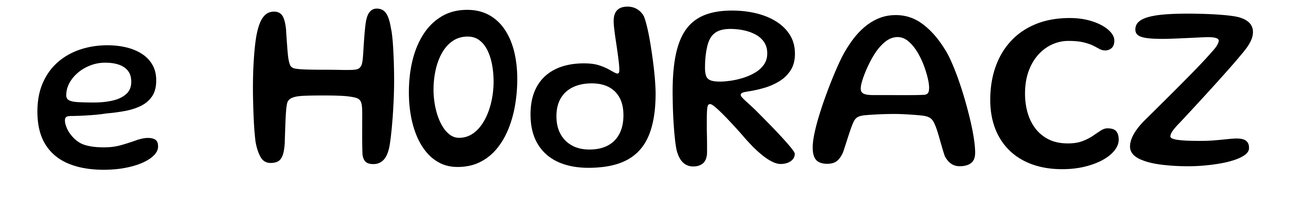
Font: Gluten_Regular